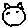
Label: cat